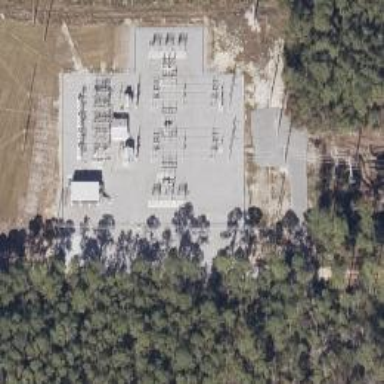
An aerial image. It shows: Switch used for power control.